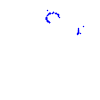
Particle: proton